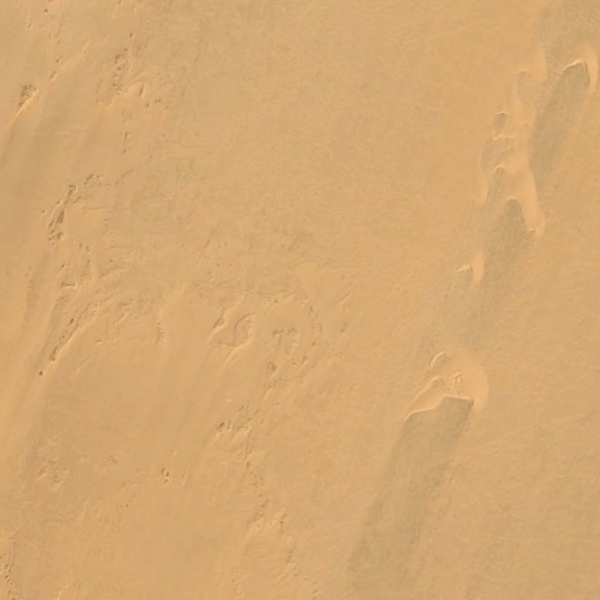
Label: Desert